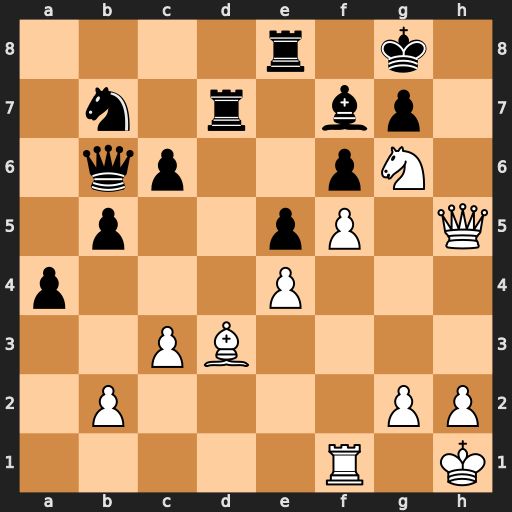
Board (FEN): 4r1k1/1n1r1bp1/1qp2pN1/1p2pP1Q/p3P3/2PB4/1P4PP/5R1K
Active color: w
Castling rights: -
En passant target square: -
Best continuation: Qh8#